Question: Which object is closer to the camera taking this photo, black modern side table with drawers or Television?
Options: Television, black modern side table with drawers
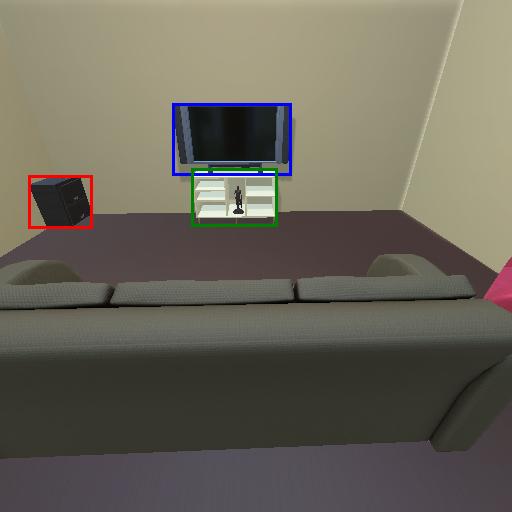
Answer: Television